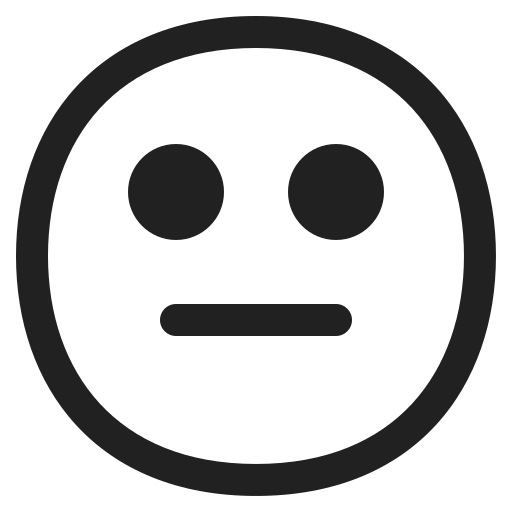
neutral face high contrast